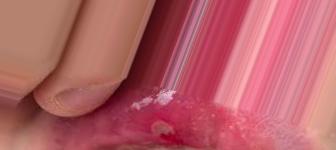
Condition: Mouth Ulcer